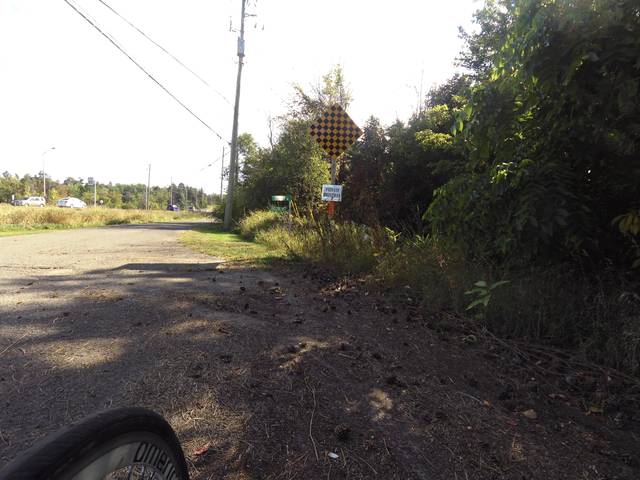
Region: Canada
Coordinates: 45.262, -75.711